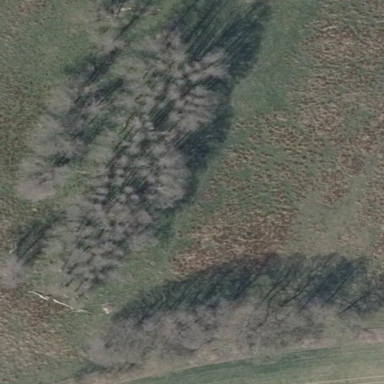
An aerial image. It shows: Deciduous broadleaved woodland.